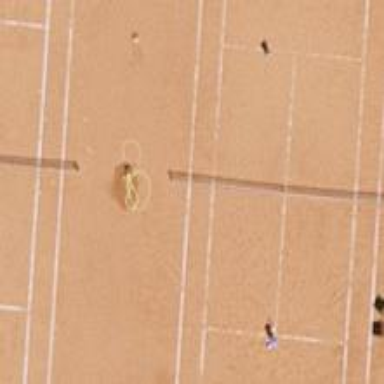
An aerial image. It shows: Clay tennis court in leisure land pitch.